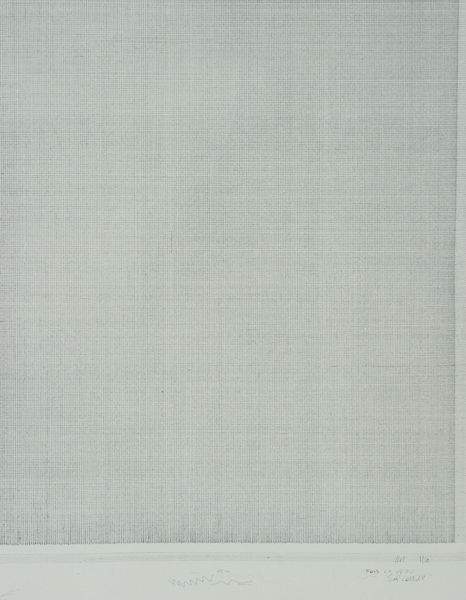
Titel: Vertical and Horizontal Lines
Künstler: Sol Lewitt
Standort: New York
Institution: Collection Ruth Vollmer
Schlagwörter: weiß, grau, zeichnung, muster, wand, signatur, gitter, blatt, papier, abstrakt, fläche, monochrom, linien, rechteck, linie, struktur, sol, wandbild, geometrie, lewitt, netz, wieß